Question: I've had no trouble accessing the API documentation but now suddenly it shows a login window (see image). I tried login with Safari and then reopen the API documentation but it still shows the login window. And if I try to write my password it says the file is locked for editing.

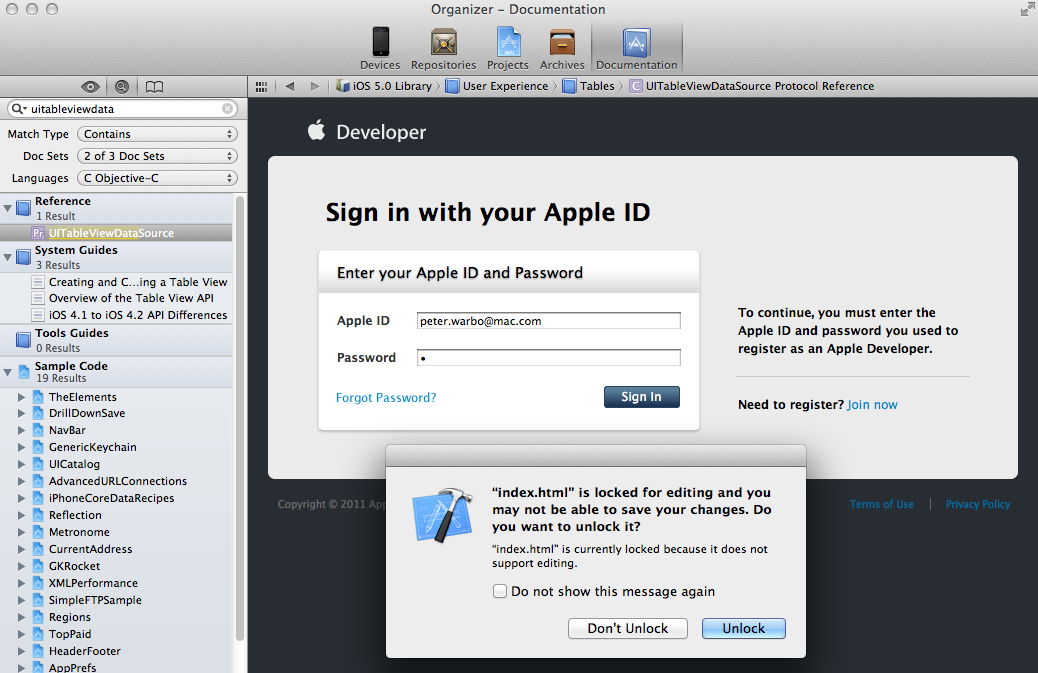
Answer: Are you using the latest version of Xcode? I too had this problem a while back but I thought they fixed it in version 4.2.1 (Build 4D502).
From the 4.2.1 changelog:
> * Corrects an erroneous locked file dialog appearing in the
documentation window.